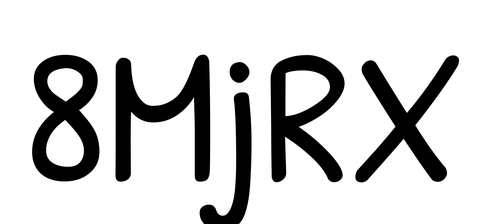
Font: PatrickHand-Regular